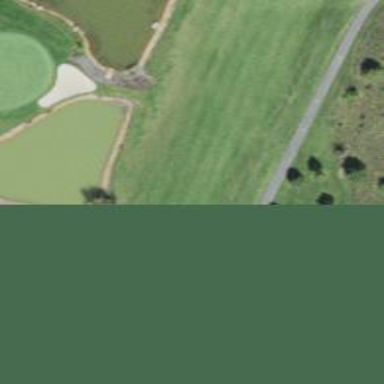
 with lush green grass covering the ground."